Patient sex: M
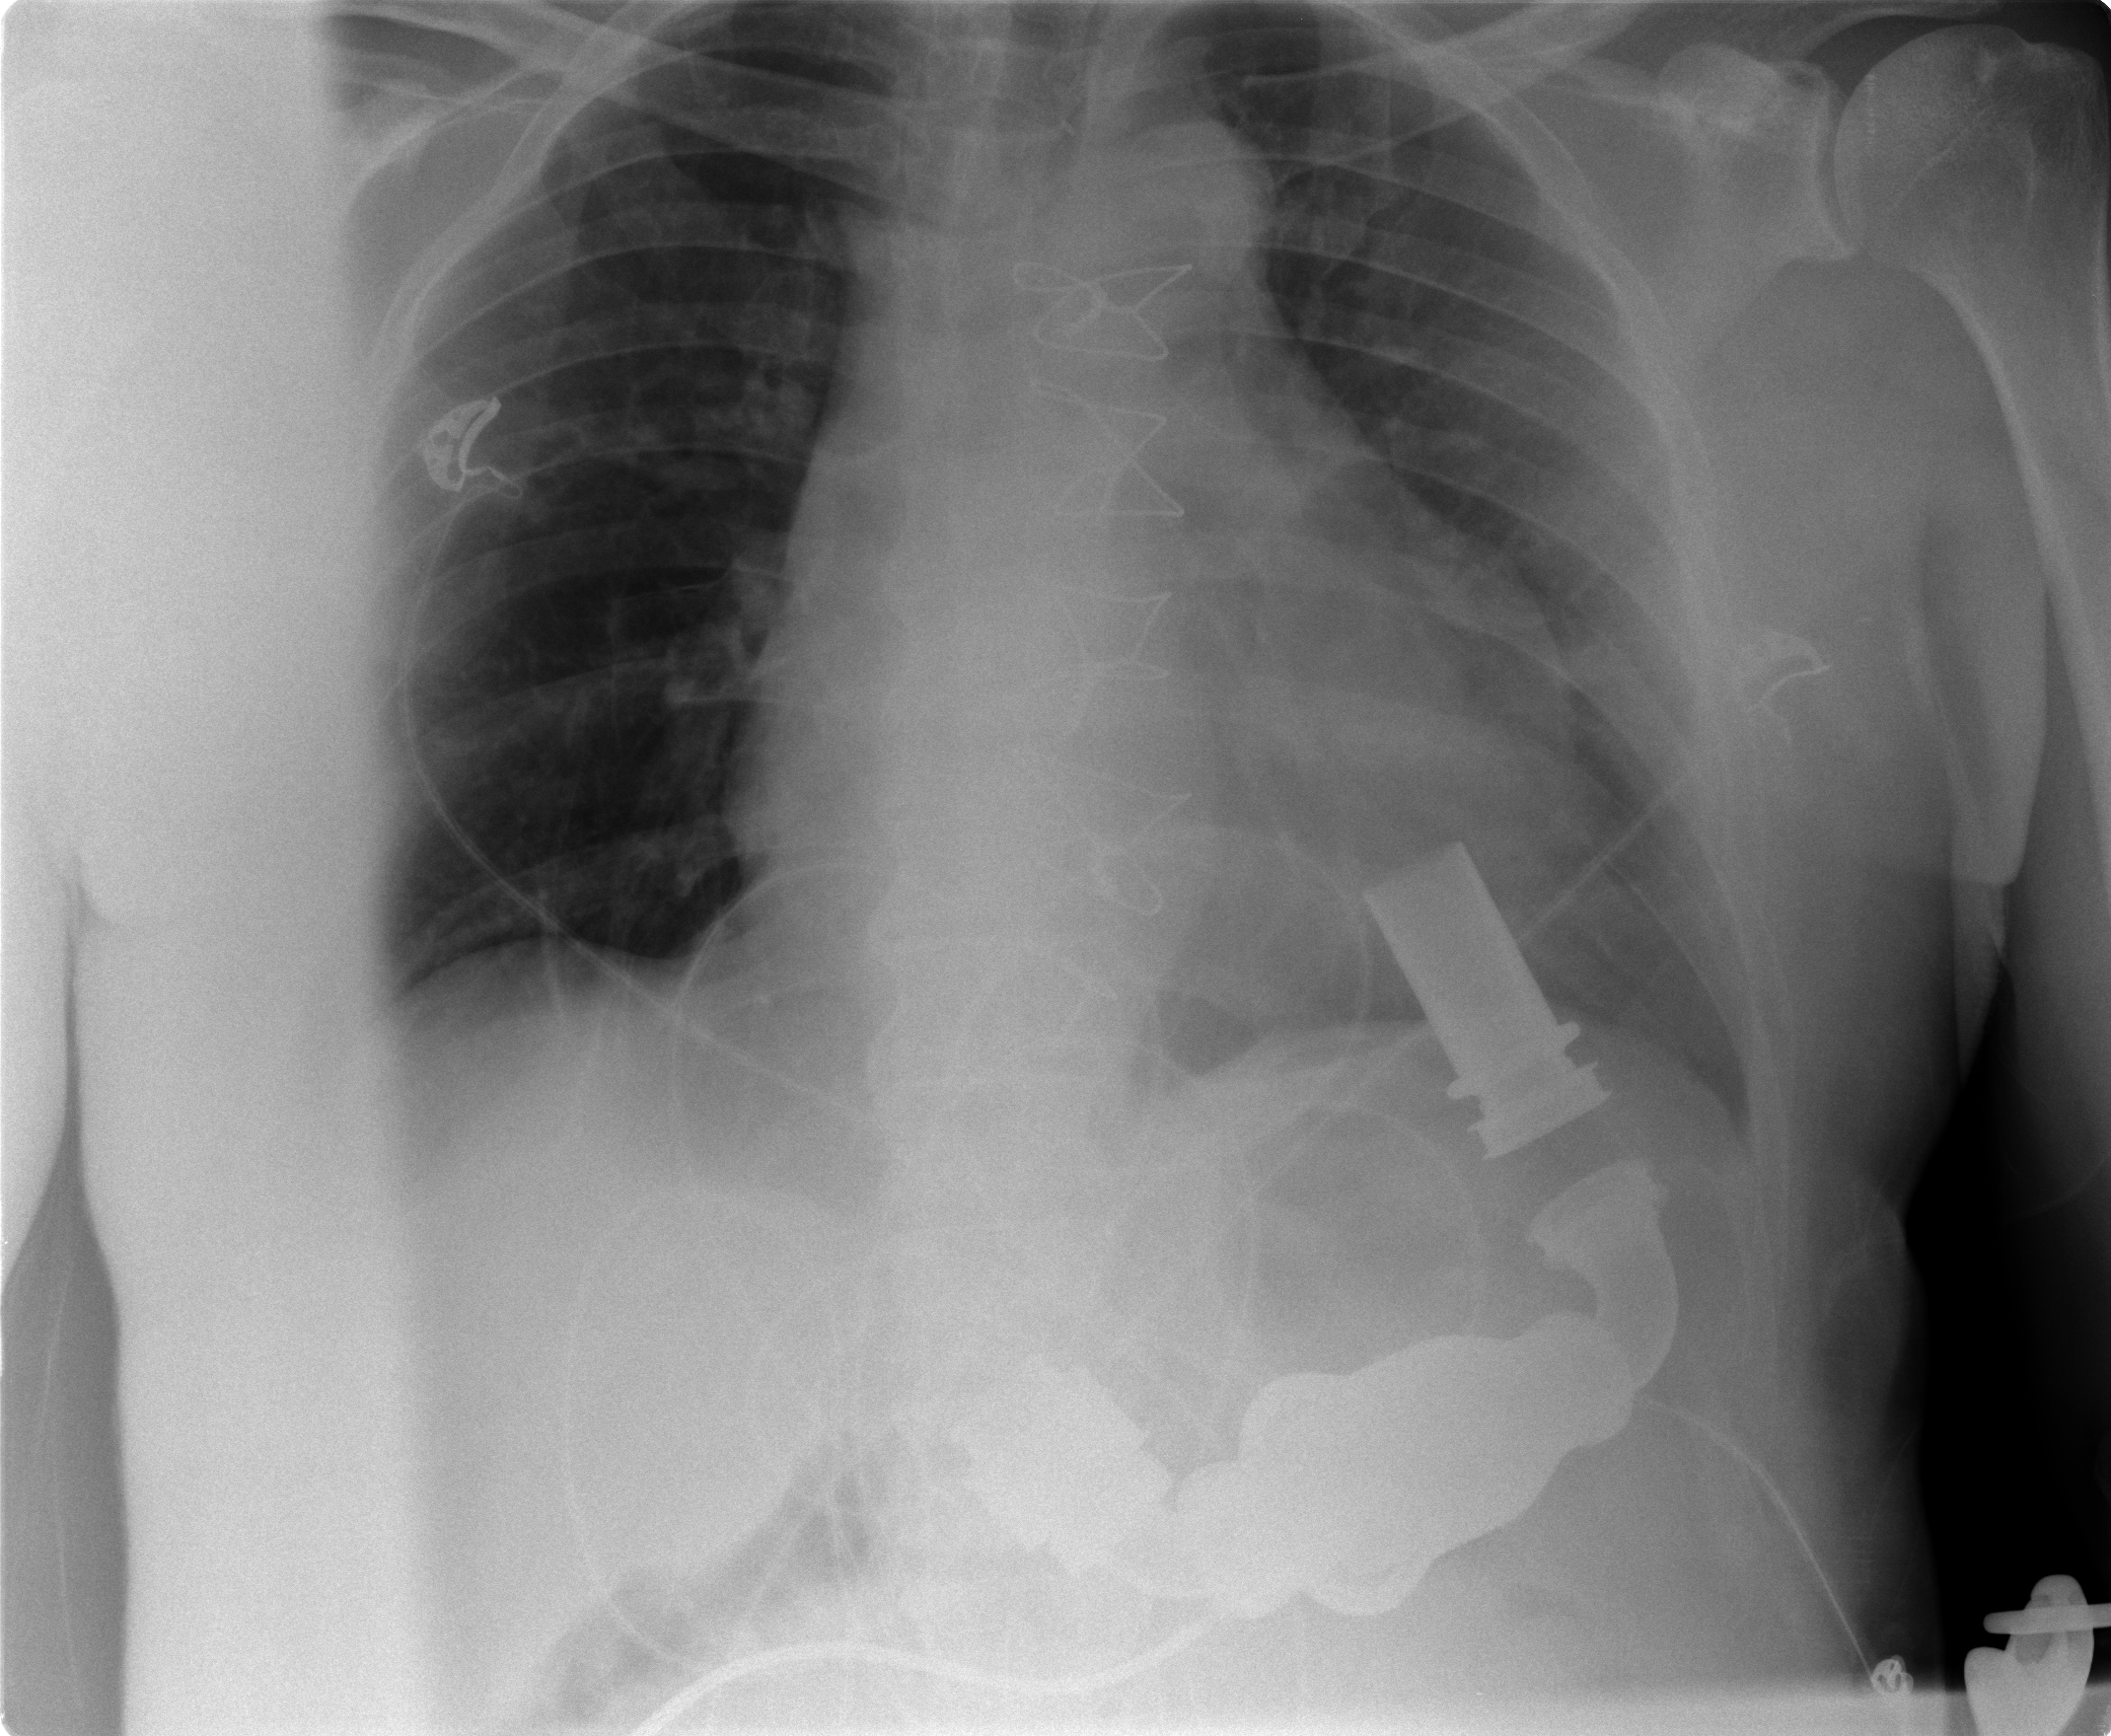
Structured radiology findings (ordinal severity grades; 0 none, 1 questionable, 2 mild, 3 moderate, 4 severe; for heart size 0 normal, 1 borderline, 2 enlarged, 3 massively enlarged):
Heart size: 2
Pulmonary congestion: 0
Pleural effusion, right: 2
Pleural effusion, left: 1
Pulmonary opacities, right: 0
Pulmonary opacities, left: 0
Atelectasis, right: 0
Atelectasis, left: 2